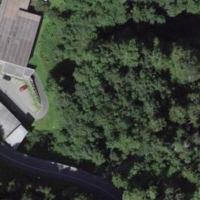
EUNIS habitat code: 44
Species observed at this site:
Regulus ignicapilla